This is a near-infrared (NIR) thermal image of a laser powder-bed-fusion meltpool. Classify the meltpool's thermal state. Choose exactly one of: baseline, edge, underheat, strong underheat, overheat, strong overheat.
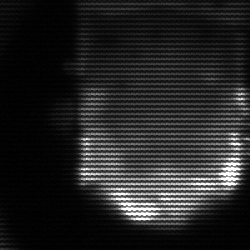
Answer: baseline